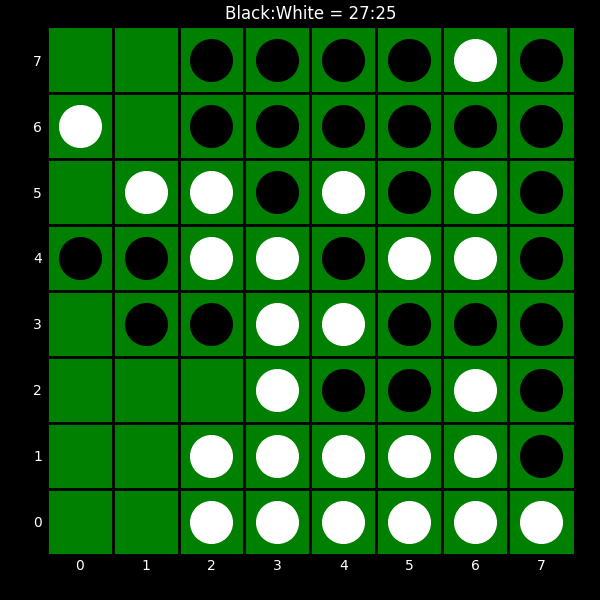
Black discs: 27
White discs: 25